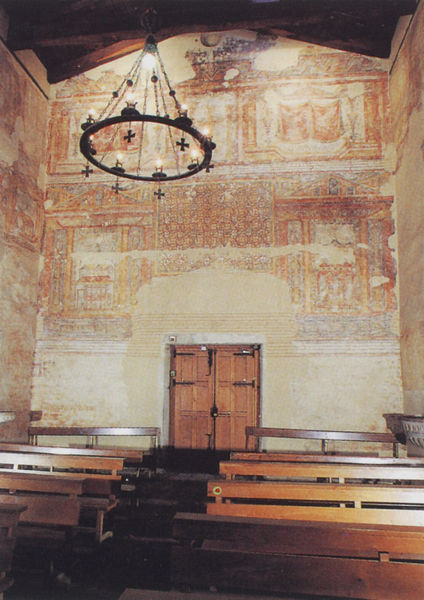
Titel: San Julián de los Prados in Oviedo
Standort: Oviedo, San Julián de los Prados (EU - E)
Schlagwörter: gemälde, schatten, braun, bunt, holz, licht, raum, tür, beige, hochformat, malerei, muster, ornament, alt, wand, architektur, innenraum, kirche, interieur, decke, innen, farbig, italien, farbe, türe, bank, saal, wandgemälde, wandmalerei, kerzen, leuchter, lüster, balken, innenansicht, ring, tor, unscharf, foto, fotografie, wände, eisen, burg, kreuz, becken, ketten, holzdecke, altar, bänke, photo, portal, kerzenhalter, kreuze, mittelalter, fresken, romanik, kapelle, fresko, lamoe, sakral, fresco, beschläge, fot, holztür, romanisch, taufbecken, balkendecke, frescen, trompe l oeil, trompeloil, blitzlicht, strahler, bänkge, türbänder